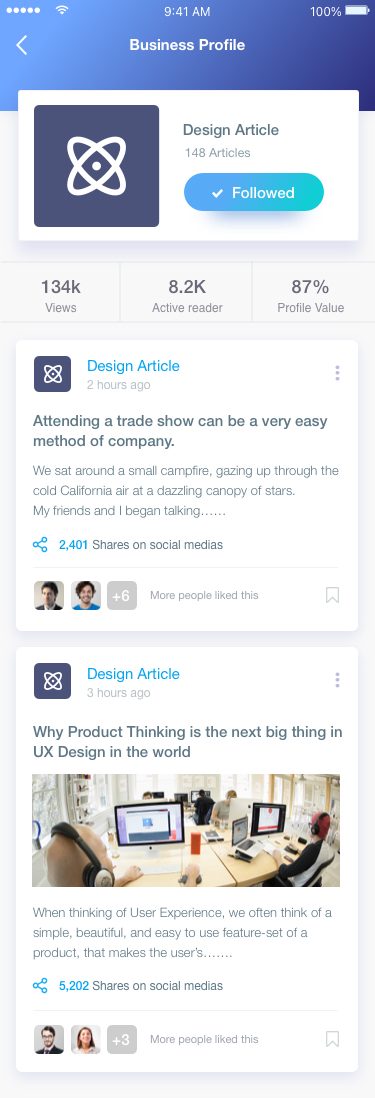
Text in this UI design:
Business Profile
Attending a trade show can be a very easy method of company.
We sat around a small campfire, gazing up through the cold California air at a dazzling canopy of stars.
My friends and I began talking……
2,401 Shares on social medias
Design Article
2 hours ago
More people liked this
+6
Why Product Thinking is the next big thing in UX Design in the world
When thinking of User Experience, we often think of a simple, beautiful, and easy to use feature-set of a product, that makes the user’s…….
5,202 Shares on social medias
Design Article
3 hours ago
More people liked this
+3
Design Article
148 Articles
Followed
134k
Views
87%
Profile Value
8.2K
Active reader